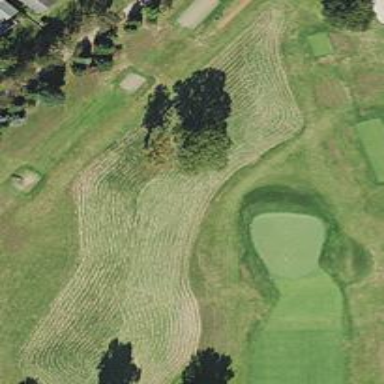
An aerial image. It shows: Rough area in golf course.